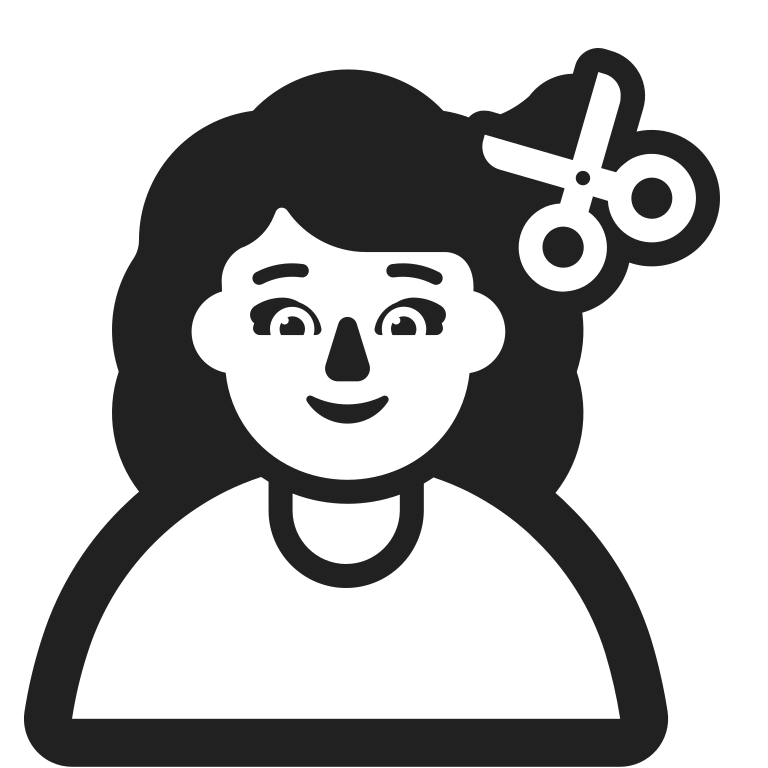
woman getting haircut high contrast default